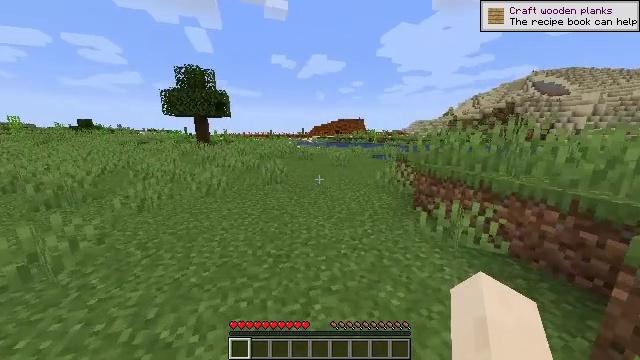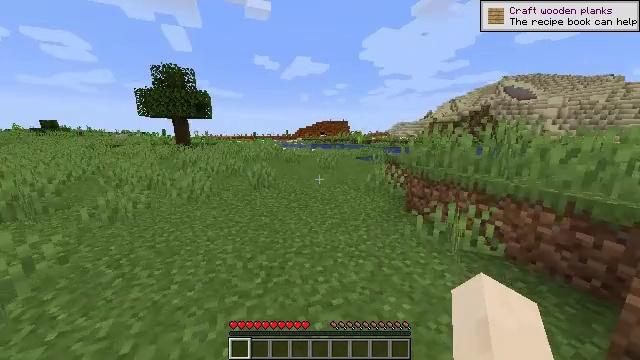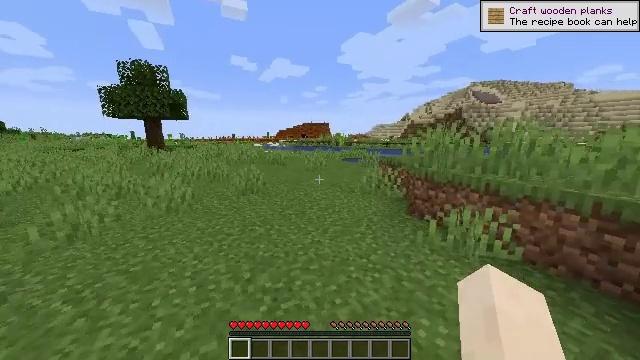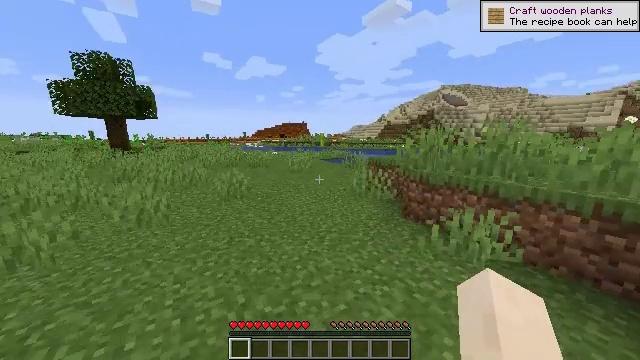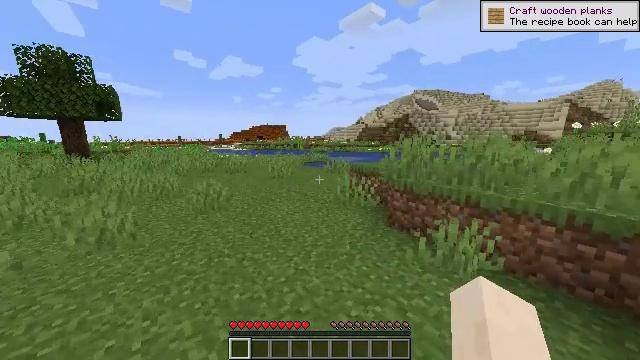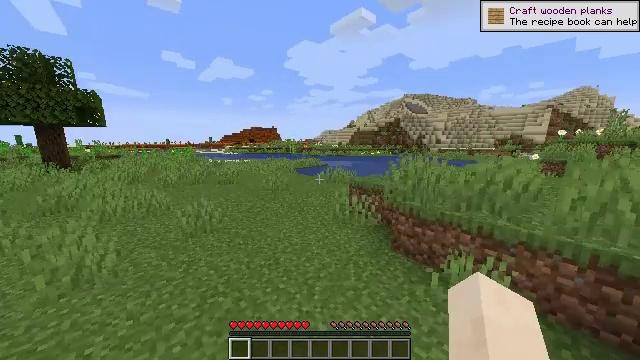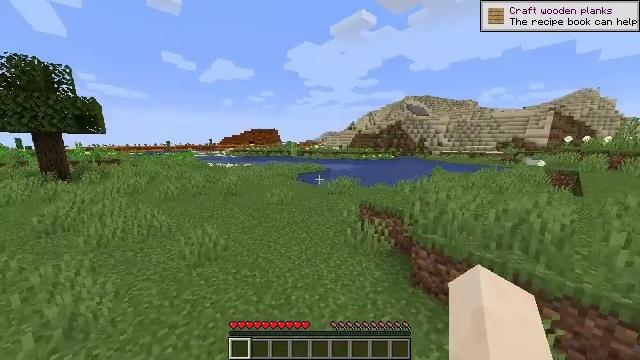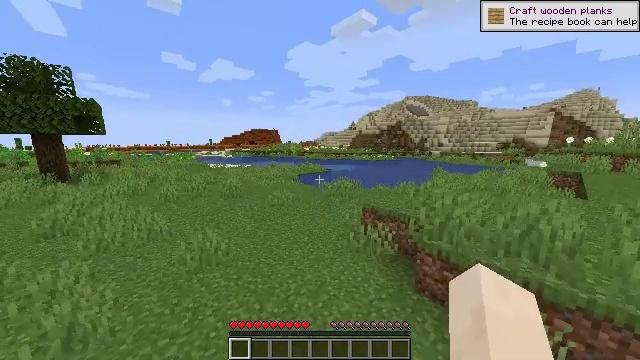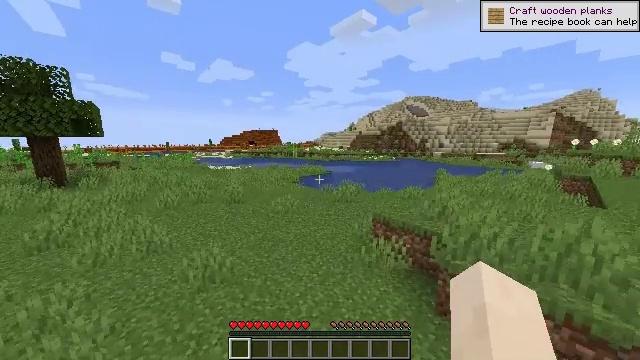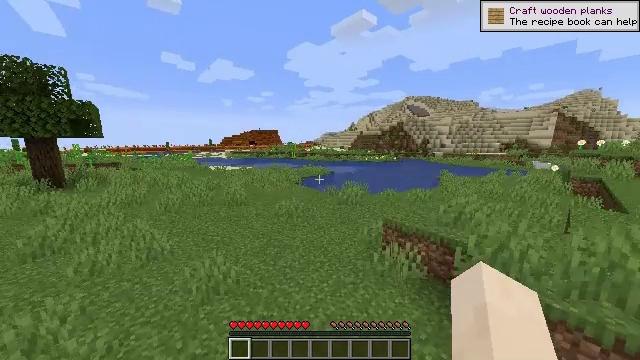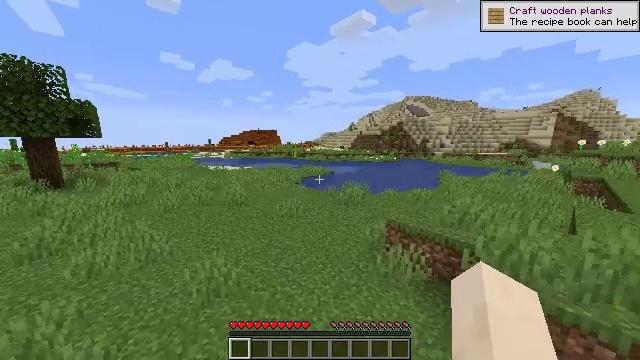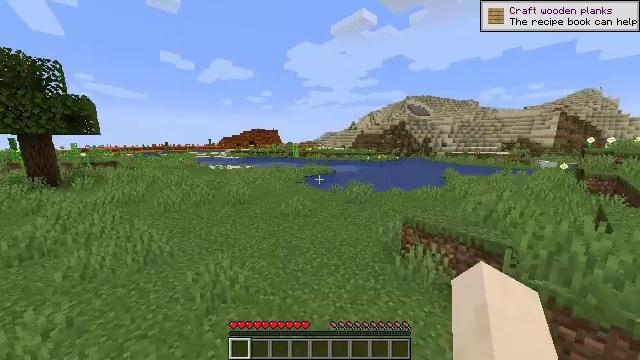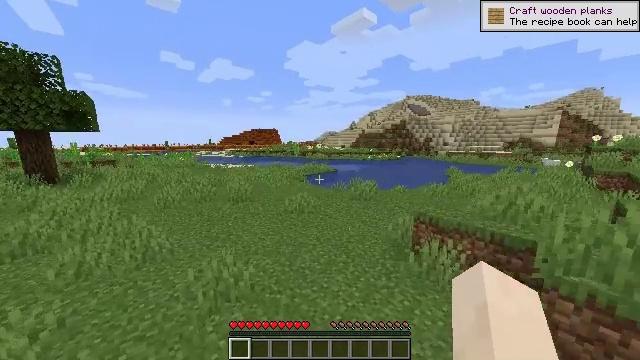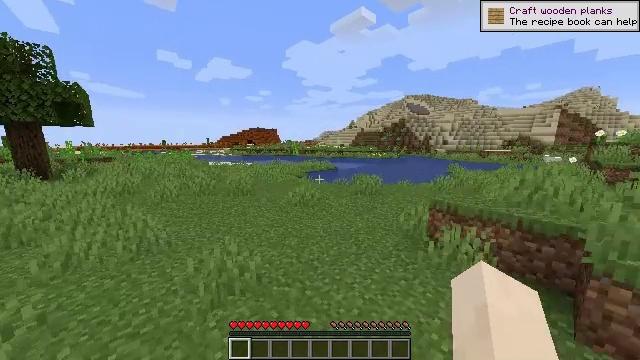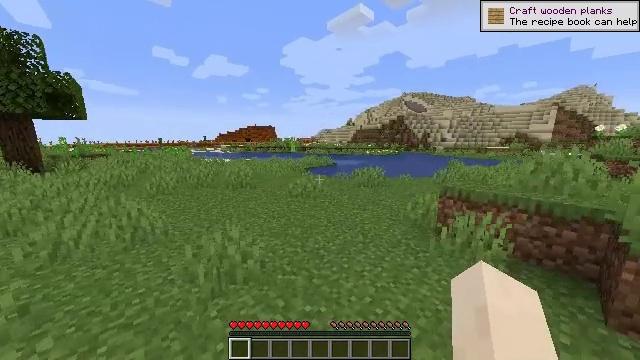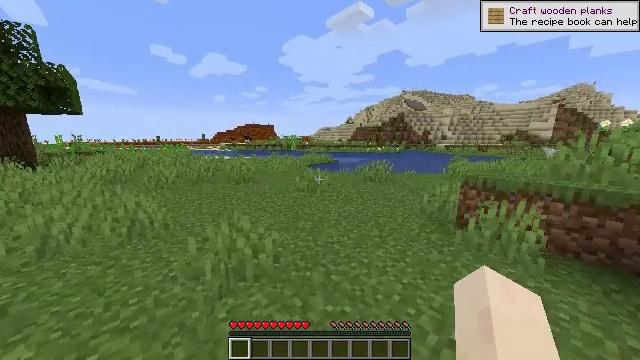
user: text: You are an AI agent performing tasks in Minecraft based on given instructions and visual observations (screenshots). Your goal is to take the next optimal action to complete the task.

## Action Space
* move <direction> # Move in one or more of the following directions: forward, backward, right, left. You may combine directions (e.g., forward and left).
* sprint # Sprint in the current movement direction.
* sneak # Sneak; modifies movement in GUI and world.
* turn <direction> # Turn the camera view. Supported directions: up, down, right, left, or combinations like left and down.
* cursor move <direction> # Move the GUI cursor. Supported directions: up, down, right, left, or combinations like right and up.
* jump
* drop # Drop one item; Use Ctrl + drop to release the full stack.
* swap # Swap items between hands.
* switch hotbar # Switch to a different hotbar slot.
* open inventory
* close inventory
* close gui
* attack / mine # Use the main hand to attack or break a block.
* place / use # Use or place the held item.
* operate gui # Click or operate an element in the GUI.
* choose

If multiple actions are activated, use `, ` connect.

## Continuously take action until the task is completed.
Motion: motion action
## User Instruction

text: Gather red sand by digging.
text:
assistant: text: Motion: move forward and move left, sprint, turn right
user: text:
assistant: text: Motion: move forward and move left, sprint, turn right
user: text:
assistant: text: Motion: move forward and move left, sprint, turn right
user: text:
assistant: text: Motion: move forward and move left, sprint, turn right, jump
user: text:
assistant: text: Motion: move forward and move left, sprint, turn right, jump
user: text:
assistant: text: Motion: move forward and move left, sprint, jump
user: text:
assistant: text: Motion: move forward and move left, sprint, jump
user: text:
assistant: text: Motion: move forward and move left, sprint, jump
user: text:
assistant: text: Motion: move forward and move left, sprint, jump
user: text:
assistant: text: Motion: move forward and move left, sprint
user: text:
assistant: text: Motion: move forward and move left, sprint
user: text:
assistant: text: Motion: move forward and move left, sprint
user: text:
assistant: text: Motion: move forward and move left, sprint
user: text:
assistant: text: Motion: move forward and move left, sprint
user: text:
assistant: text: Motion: move forward and move left, sprint
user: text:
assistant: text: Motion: move forward and move left, sprint
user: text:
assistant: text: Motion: move forward and move left, sprint
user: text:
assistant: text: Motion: move forward and move left, sprint
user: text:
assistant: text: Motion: move forward and move left, sprint
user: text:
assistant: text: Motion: move forward and move left, sprint, jump
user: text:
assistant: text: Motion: move forward and move left, sprint, jump
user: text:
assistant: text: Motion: move forward and move left, sprint, jump
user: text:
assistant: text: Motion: move forward and move left, sprint, jump
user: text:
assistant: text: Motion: move forward and move left, sprint, jump
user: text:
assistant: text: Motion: move forward and move left, sprint
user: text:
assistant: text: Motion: move forward and move left, sprint, turn left and down
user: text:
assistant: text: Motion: move forward and move left, sprint, turn left and down
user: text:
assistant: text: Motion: move forward and move left, sprint, turn left and down
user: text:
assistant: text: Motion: move forward and move left, sprint, turn left and down
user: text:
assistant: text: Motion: move forward and move left, sprint, turn left and down